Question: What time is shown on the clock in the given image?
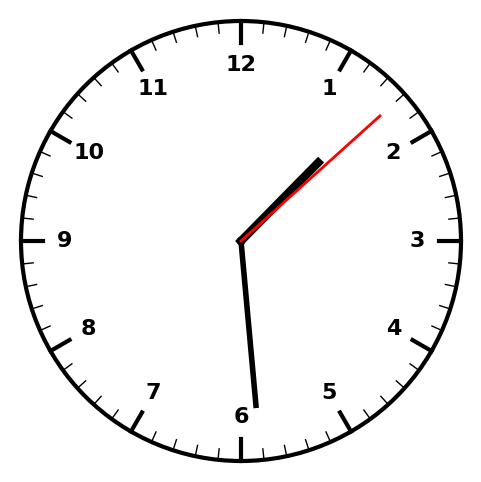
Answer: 01:29:08